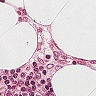
Metastatic tissue present: no